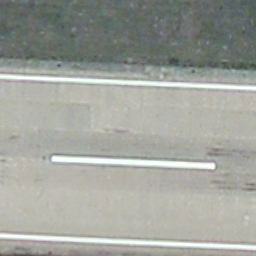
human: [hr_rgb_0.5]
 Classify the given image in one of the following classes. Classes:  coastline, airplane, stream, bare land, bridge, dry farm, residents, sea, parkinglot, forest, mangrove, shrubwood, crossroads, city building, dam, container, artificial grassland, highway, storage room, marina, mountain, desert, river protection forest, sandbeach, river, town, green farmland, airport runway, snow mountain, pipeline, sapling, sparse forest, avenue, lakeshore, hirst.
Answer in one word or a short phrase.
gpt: airport runway